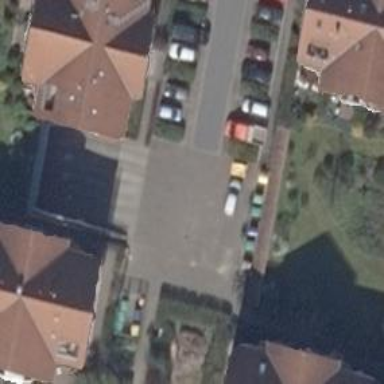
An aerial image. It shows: Road serving as parking aisle.